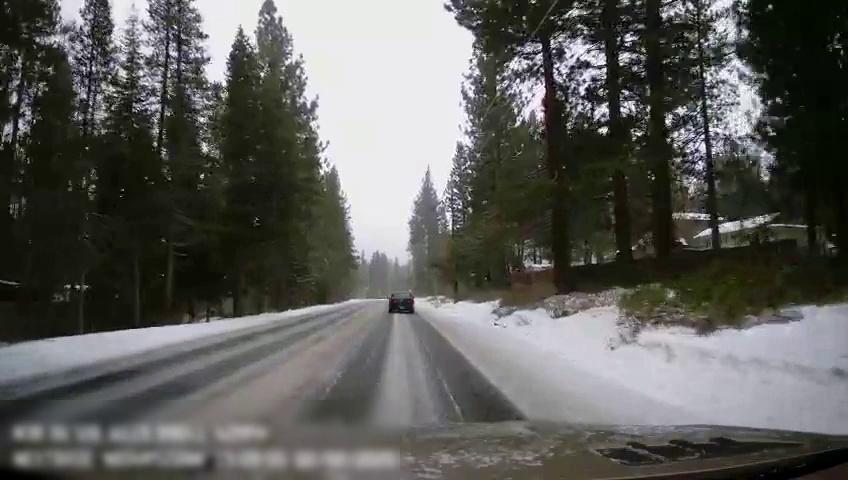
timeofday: Day
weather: Snowy
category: Drivable Space
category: Vehicles | Car
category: Lanes | Current Lane